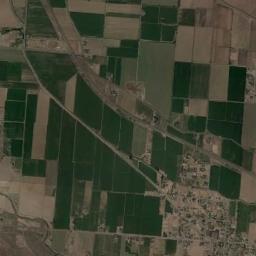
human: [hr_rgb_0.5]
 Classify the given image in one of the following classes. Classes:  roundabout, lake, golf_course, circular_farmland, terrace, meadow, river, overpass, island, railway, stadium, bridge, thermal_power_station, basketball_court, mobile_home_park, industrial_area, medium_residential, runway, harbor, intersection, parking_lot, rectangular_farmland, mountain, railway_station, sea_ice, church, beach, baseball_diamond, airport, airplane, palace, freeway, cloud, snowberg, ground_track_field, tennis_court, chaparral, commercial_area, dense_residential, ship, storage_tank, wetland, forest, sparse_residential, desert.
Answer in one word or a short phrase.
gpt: rectangular_farmland